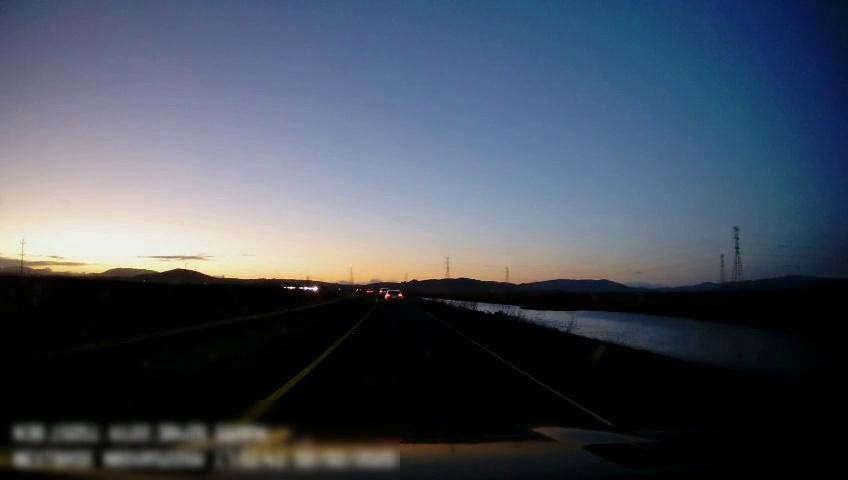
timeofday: Dusk/Dawn/Twilight
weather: Sunny
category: Drivable Space
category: Vehicles | Car
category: Lanes | Current Lane
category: Lanes | Current Lane